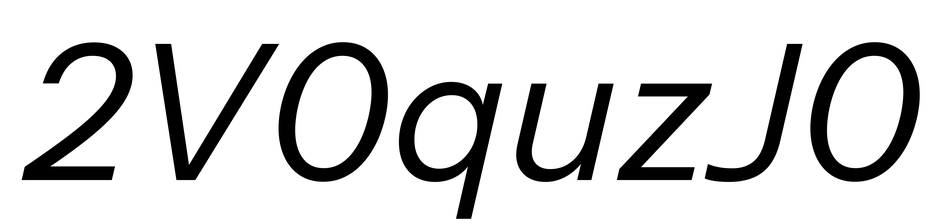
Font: InstrumentSans-Italic_Italic